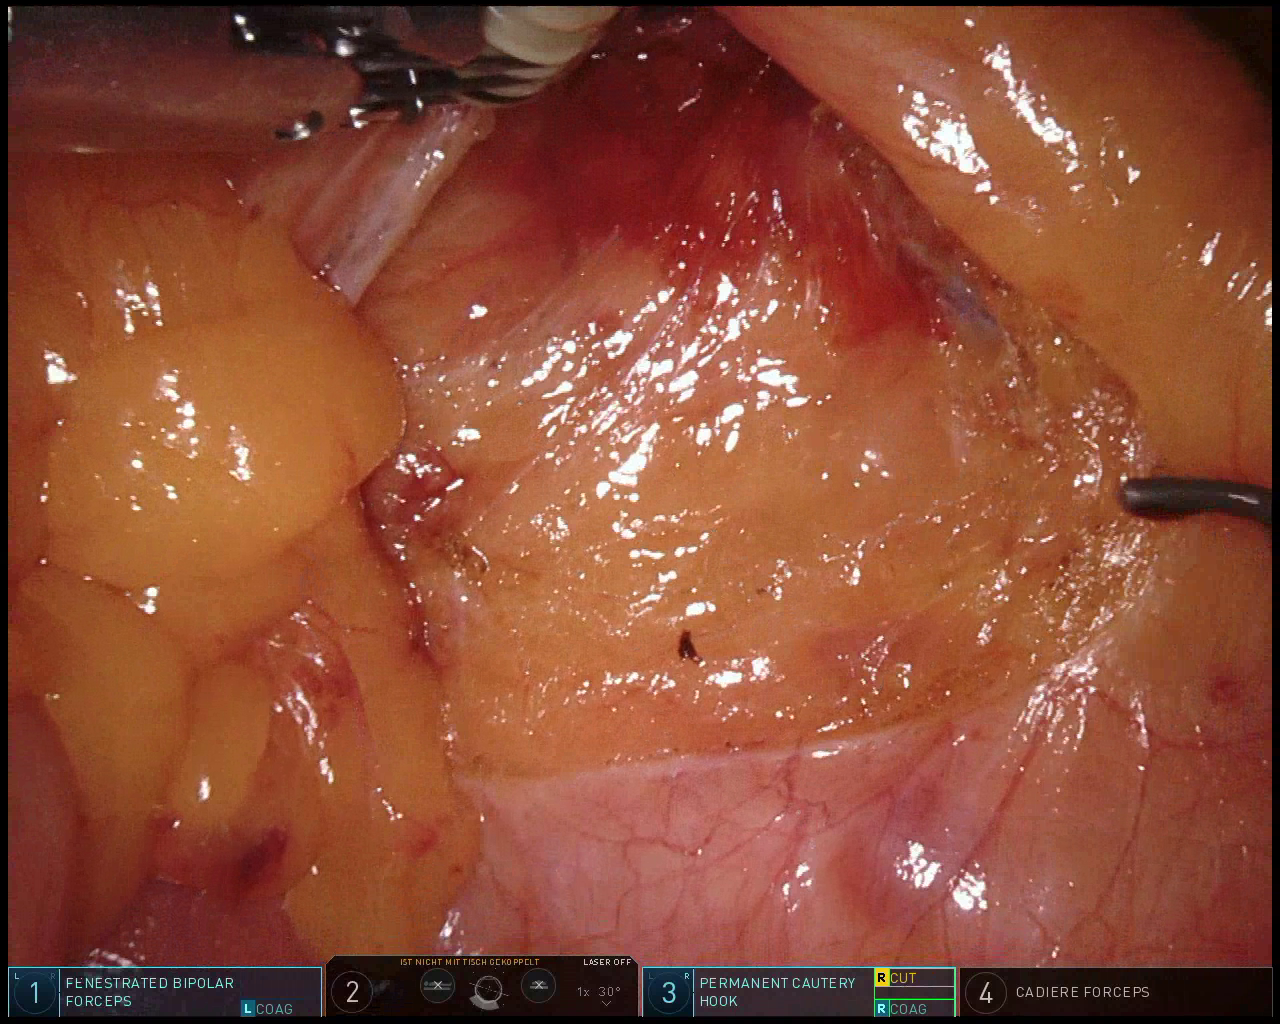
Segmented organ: intestinal_veins
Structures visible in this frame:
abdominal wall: no
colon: no
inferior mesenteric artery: no
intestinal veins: yes
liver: no
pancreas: no
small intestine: yes
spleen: no
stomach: no
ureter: no
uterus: no
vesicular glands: no